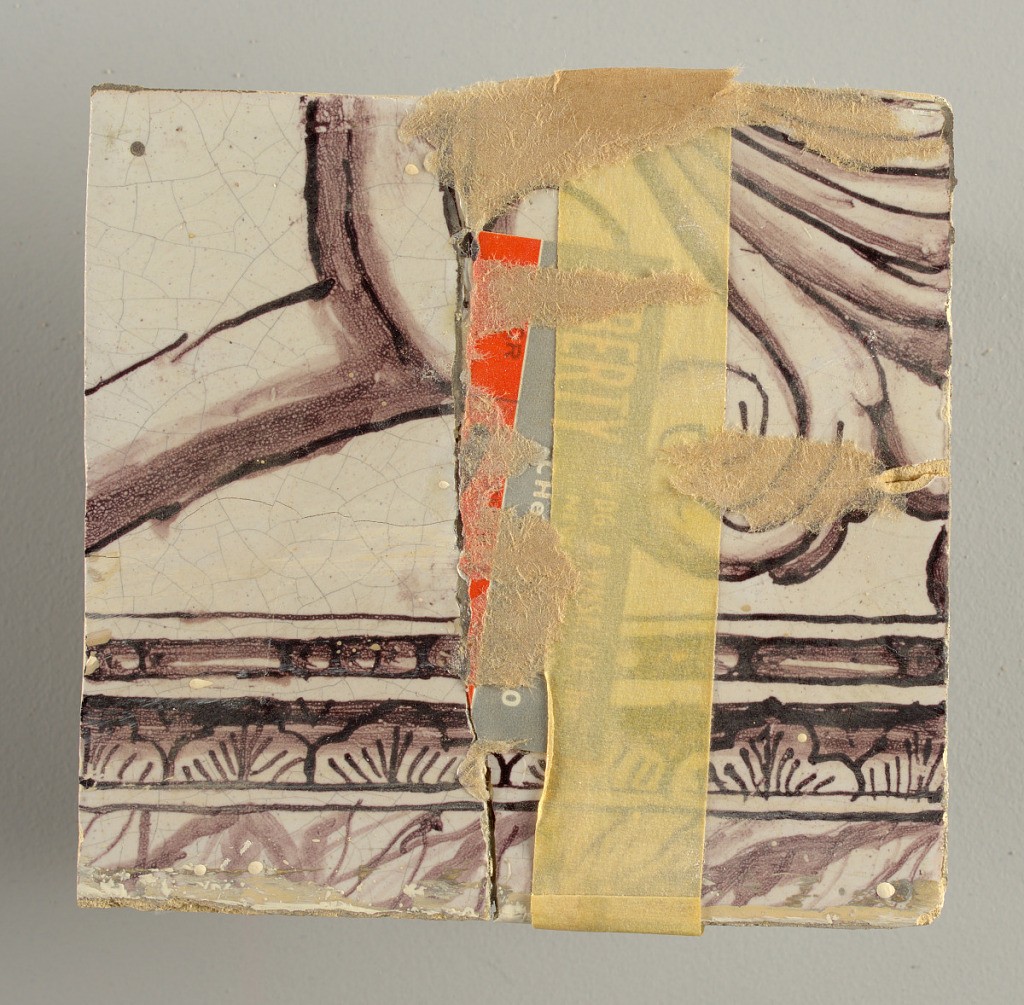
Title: Wall facing
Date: ca. 1725
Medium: tin-glazed earthenware, underglaze
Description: Two vertical rectangles, twenty-three tiles high.  A) Nine tiles wide at top; seven tiles wide at bottom.  B) Ten and one-half tiles wide.

Arabesque design of foliage.  A) with centered figure of Justice under a canopy.  B) with centered urn.